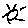
Label: sun